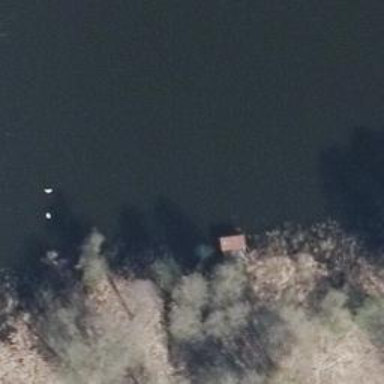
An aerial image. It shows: Shelter designed as wildlife hide.